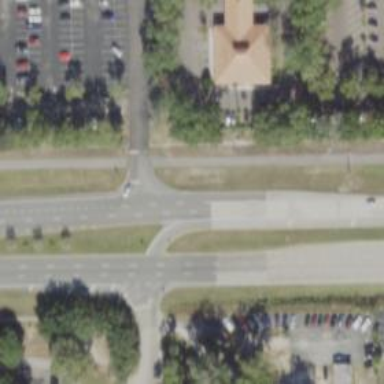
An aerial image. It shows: Primary highway with asphalt surface and cycle track alongside.